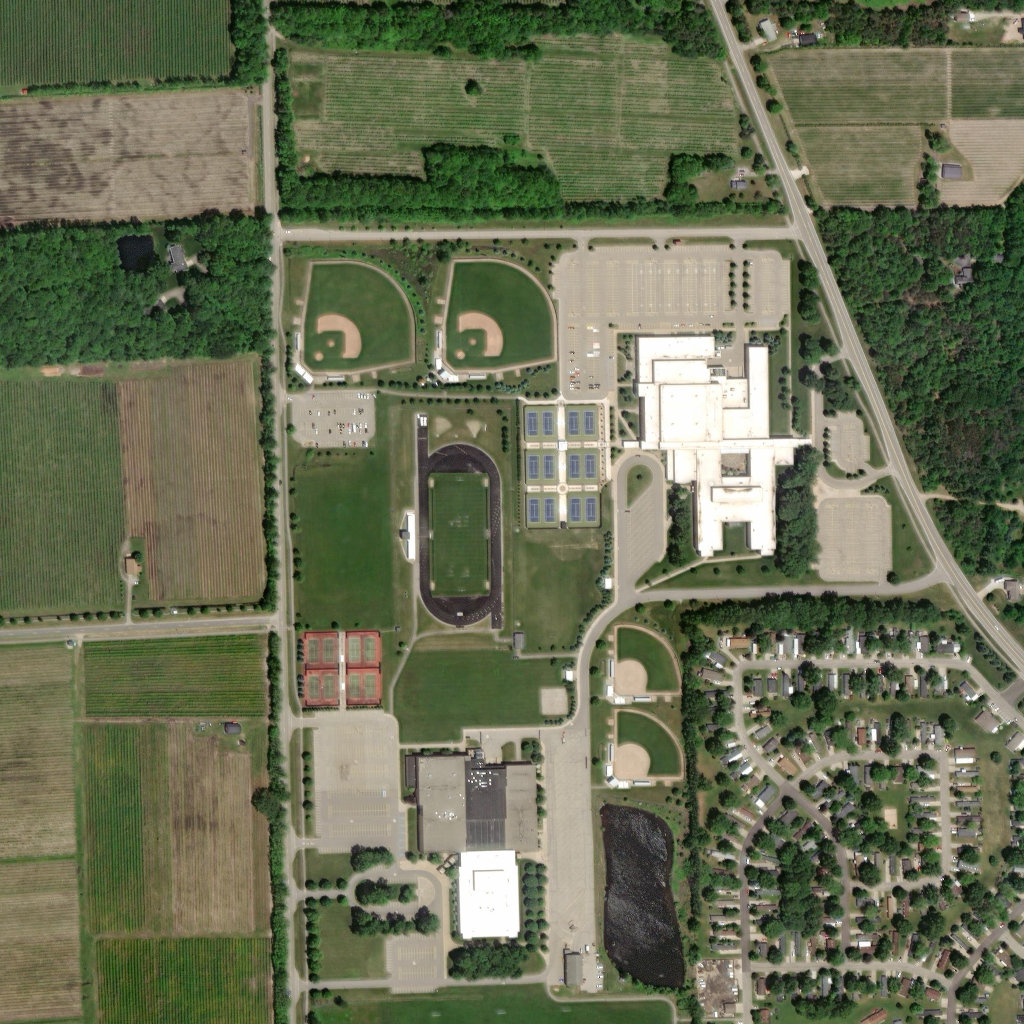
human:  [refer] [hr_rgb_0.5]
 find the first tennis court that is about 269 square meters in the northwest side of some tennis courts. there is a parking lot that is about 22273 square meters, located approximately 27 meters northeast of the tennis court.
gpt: <box>[[51, 40, 52, 42, 0]]</box>

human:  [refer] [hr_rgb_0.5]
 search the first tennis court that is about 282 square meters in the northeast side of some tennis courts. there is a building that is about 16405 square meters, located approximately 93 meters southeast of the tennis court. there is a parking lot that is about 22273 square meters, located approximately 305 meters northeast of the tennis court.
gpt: <box>[[35, 62, 36, 64, 0]]</box>

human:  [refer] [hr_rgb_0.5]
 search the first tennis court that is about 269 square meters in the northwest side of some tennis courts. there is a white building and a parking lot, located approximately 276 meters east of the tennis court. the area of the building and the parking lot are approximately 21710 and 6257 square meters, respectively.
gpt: <box>[[51, 40, 52, 42, 0]]</box>